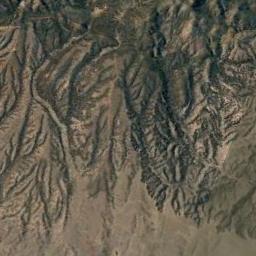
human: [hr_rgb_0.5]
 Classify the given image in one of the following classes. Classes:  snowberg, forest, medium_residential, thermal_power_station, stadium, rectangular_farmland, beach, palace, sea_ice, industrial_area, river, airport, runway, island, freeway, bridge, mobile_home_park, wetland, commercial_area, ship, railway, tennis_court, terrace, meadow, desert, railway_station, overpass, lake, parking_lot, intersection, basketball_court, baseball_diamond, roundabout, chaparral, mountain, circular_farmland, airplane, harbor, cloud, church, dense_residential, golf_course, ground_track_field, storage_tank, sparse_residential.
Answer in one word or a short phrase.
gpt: mountain